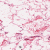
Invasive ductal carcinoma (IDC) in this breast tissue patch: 0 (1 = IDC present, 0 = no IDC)